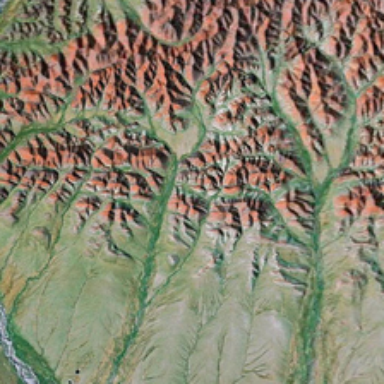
It is a piece of mountain .